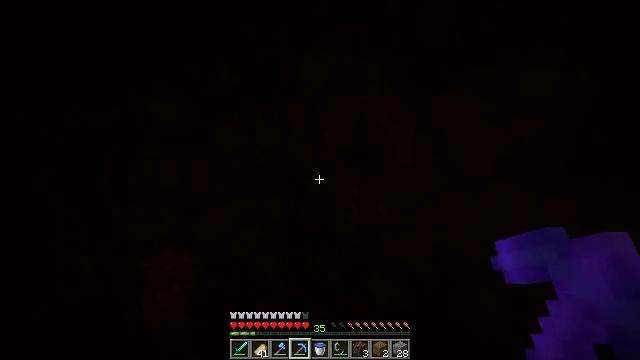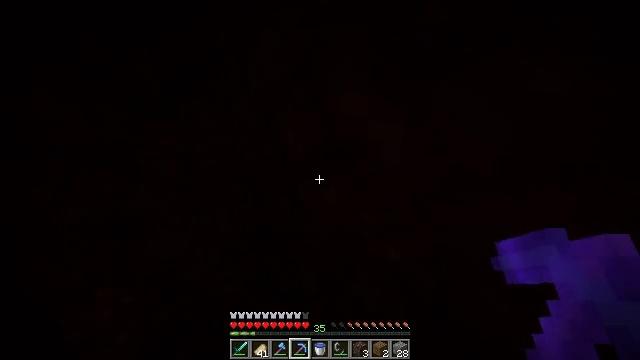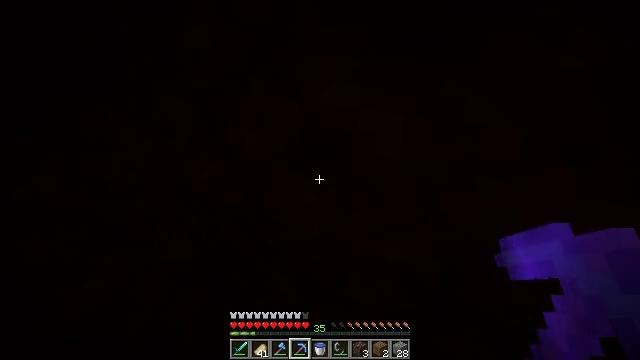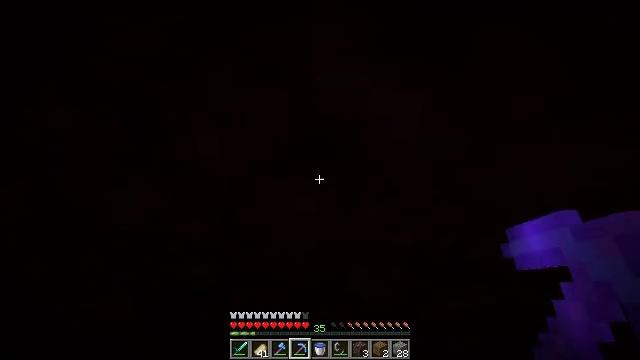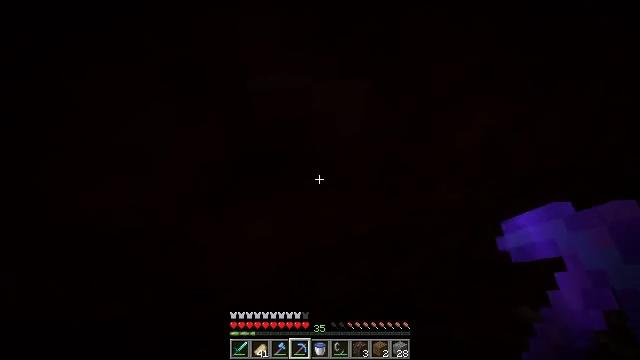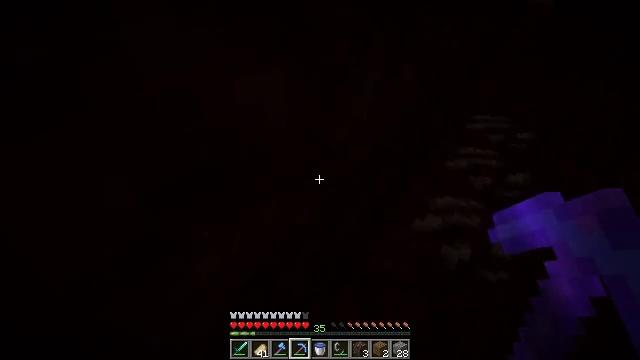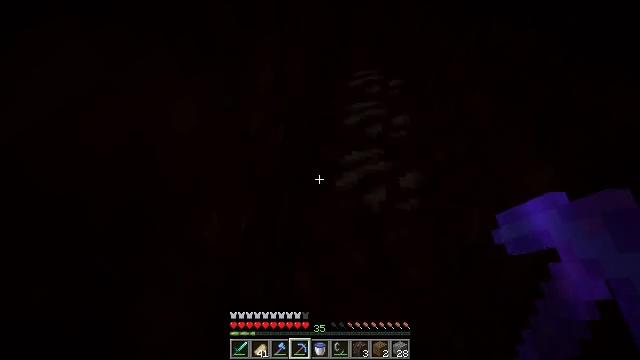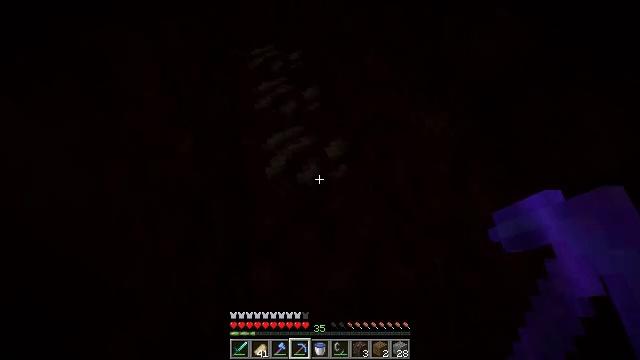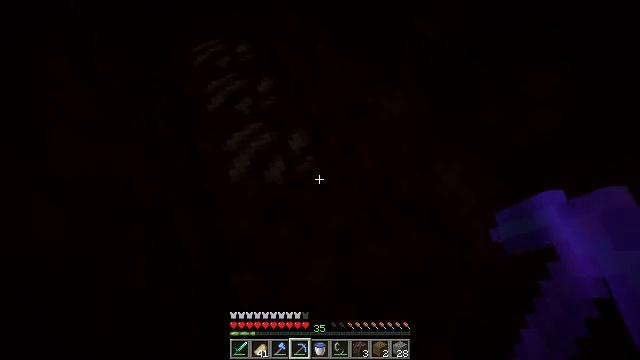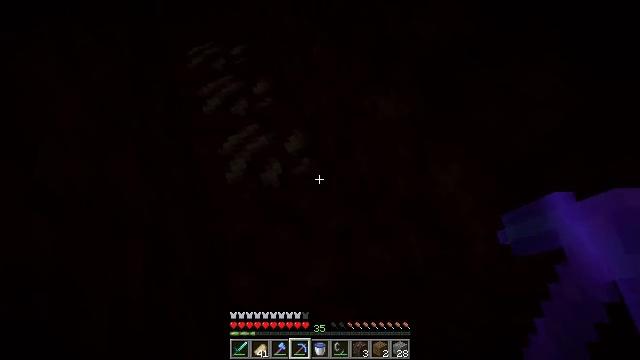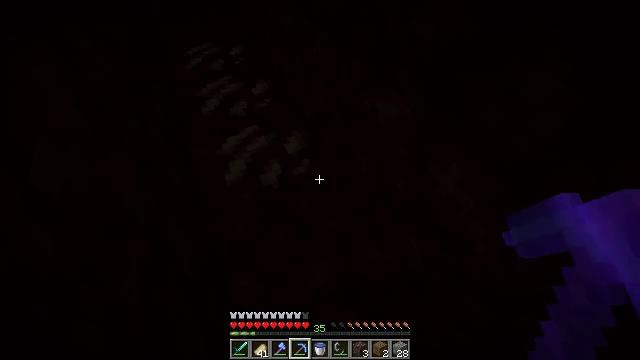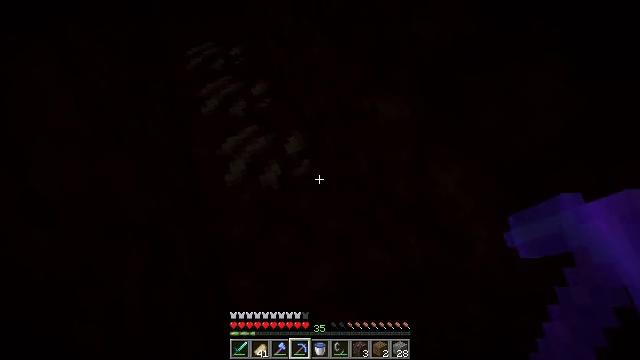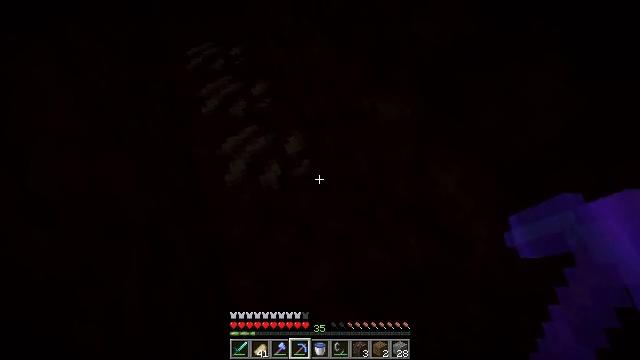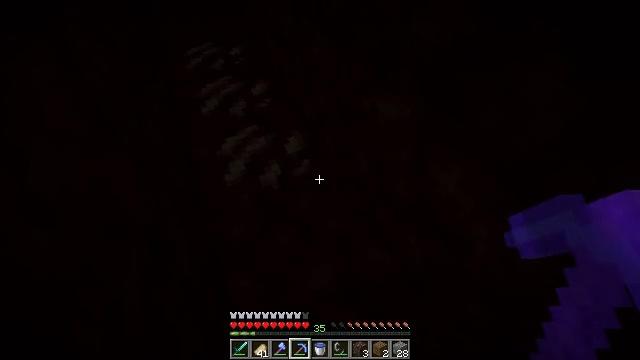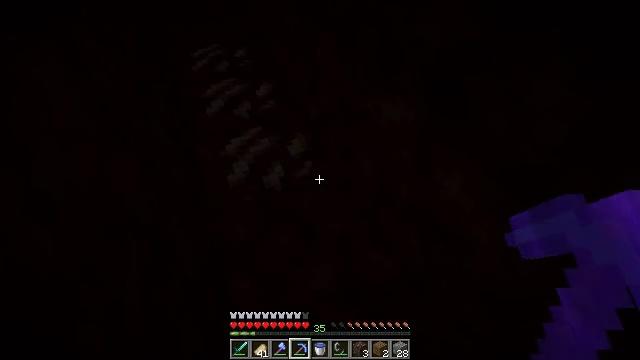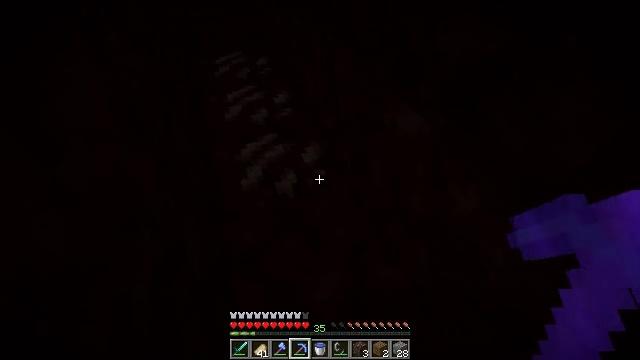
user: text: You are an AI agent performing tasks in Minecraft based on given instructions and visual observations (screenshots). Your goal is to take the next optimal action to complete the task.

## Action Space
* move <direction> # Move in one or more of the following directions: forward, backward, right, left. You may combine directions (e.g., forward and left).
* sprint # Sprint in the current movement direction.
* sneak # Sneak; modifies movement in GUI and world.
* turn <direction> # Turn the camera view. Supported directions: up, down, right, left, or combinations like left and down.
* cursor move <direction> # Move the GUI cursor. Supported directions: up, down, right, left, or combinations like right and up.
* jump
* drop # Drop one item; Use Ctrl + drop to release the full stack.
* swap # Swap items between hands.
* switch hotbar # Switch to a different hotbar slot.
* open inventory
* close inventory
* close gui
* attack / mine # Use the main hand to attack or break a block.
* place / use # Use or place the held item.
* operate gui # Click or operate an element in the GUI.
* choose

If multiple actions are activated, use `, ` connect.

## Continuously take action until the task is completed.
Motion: motion action
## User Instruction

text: Extract nether quartz by breaking the ore.
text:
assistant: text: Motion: move forward and move left, turn right and down
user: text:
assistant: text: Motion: move forward and move left, turn right and down
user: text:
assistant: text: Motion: move forward and move left, turn right and down
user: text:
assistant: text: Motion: move forward and move left, turn right
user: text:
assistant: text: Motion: move forward and move left, turn right and down
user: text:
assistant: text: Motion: move forward and move left, turn right and down
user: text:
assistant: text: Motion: move left, turn right and down
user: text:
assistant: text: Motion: turn right and down
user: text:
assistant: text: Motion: turn right
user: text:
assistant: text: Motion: no_op
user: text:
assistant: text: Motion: no_op
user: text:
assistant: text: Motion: no_op
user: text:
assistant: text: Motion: no_op
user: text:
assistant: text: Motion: turn left
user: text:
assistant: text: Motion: turn left and up
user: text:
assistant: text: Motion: turn left and up
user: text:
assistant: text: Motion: move forward, turn left and up
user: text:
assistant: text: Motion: move forward
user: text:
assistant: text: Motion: attack / mine
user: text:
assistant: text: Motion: attack / mine
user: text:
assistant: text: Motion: turn down, attack / mine
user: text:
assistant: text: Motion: turn down, attack / mine
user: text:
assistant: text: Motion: attack / mine
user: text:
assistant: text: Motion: turn down, attack / mine
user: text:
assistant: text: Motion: attack / mine
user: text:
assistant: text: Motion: attack / mine
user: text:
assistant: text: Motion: attack / mine
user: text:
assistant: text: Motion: attack / mine
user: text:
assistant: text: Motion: attack / mine
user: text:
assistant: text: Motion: attack / mine